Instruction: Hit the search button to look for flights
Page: home
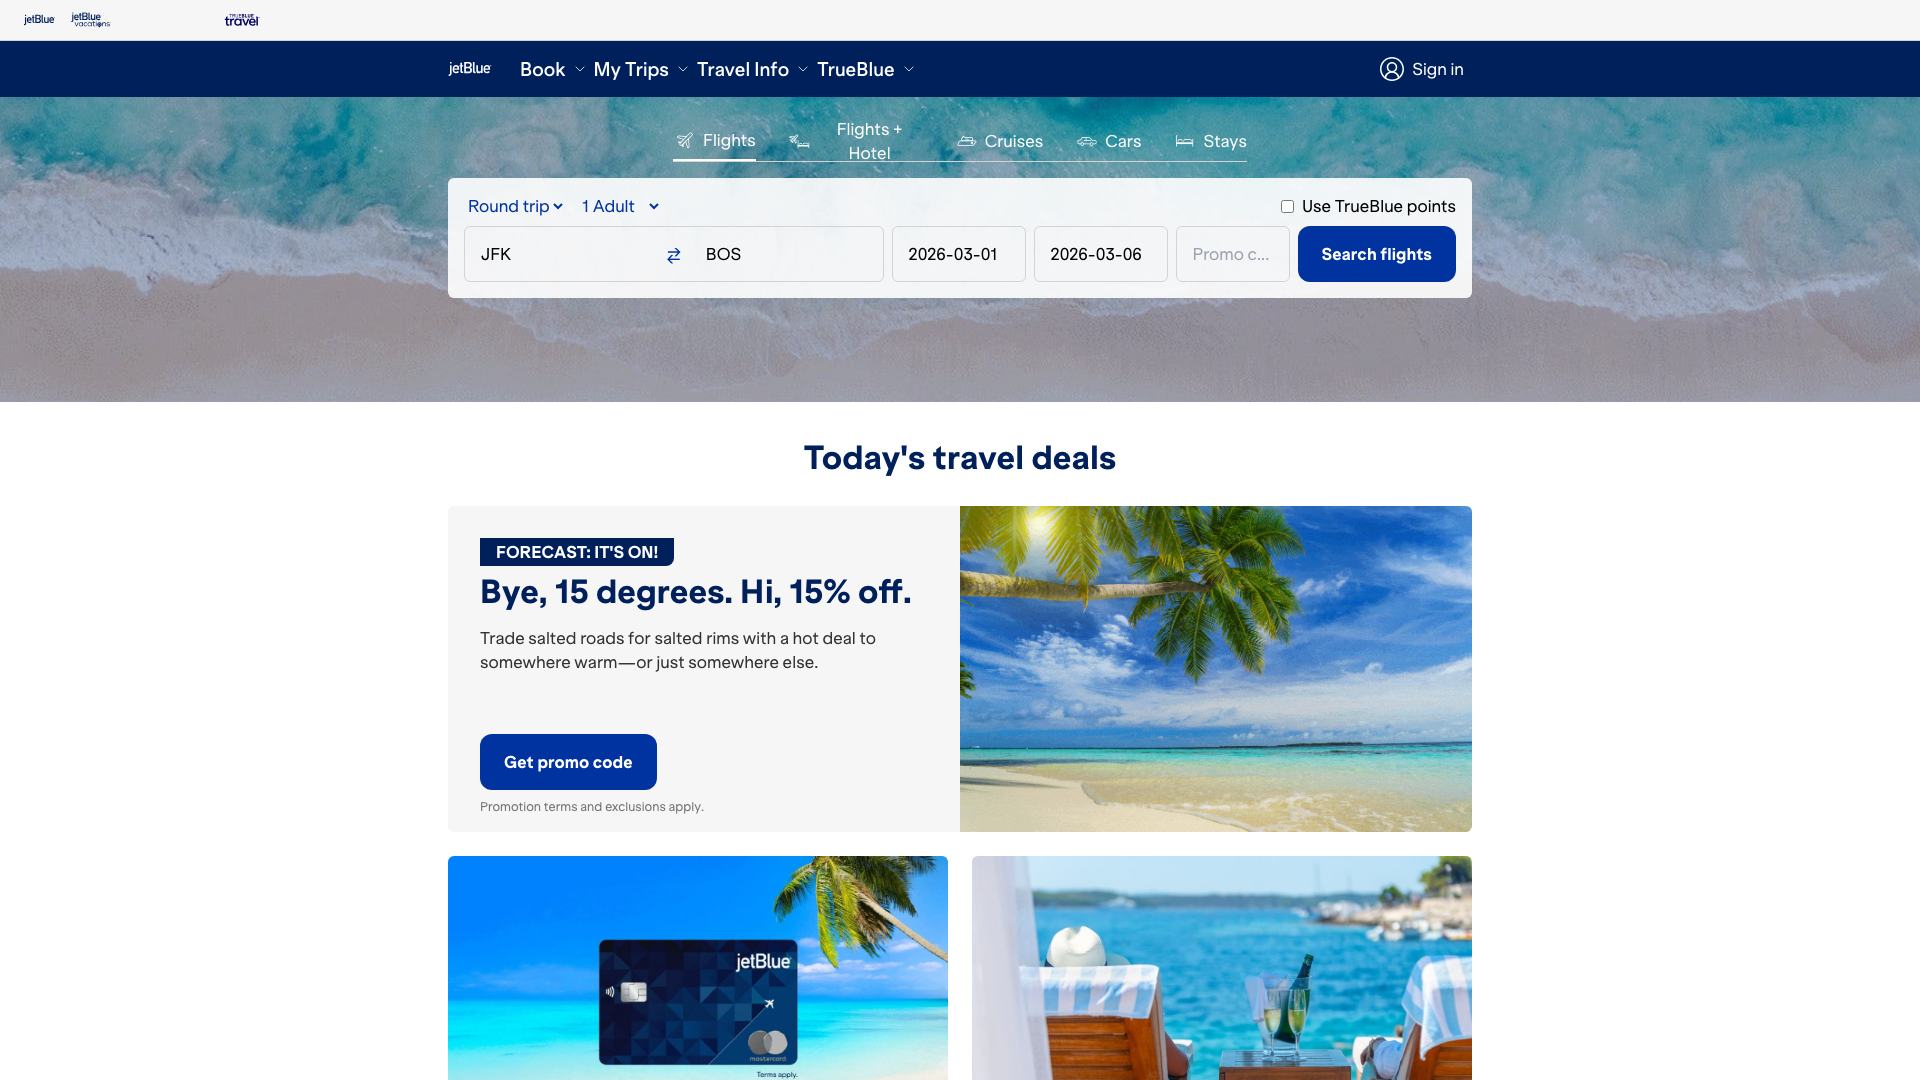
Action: click